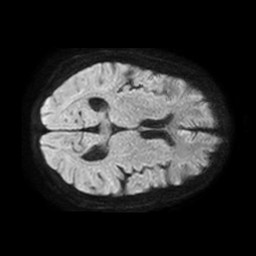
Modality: TRACE
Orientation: axial
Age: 63
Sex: female
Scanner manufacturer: philips
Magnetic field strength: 1.5 T
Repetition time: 3.272 s
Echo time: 0.06922 s